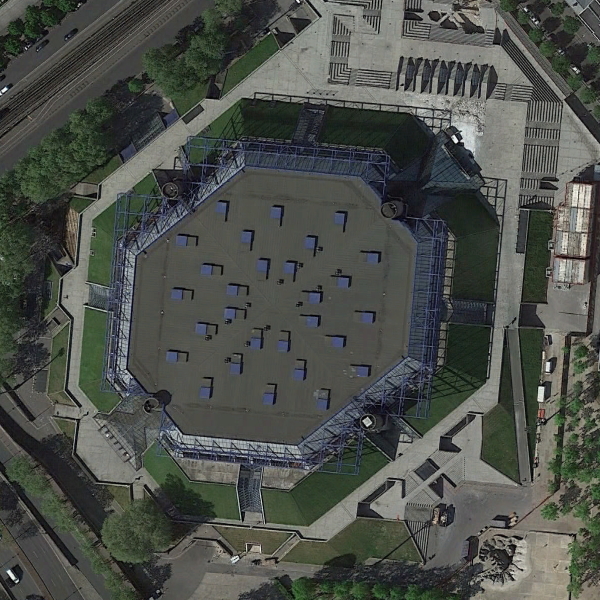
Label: Center